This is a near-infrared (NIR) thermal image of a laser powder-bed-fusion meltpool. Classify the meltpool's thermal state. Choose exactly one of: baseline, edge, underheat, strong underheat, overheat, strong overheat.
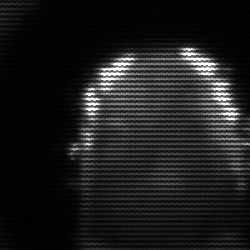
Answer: baseline